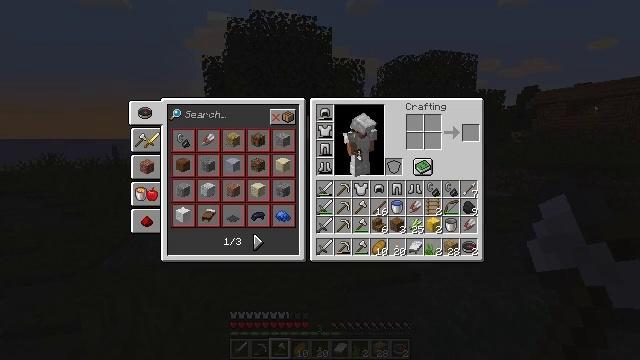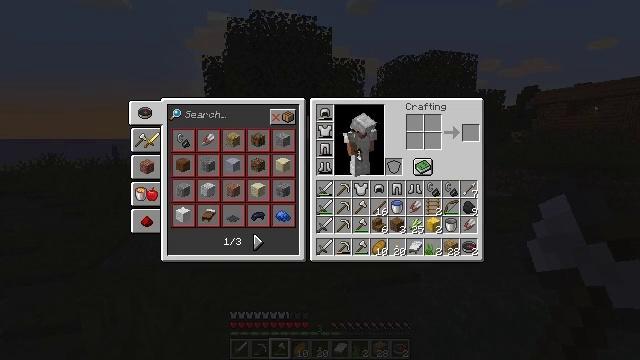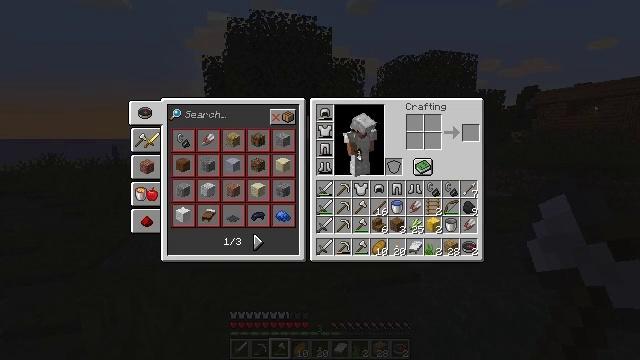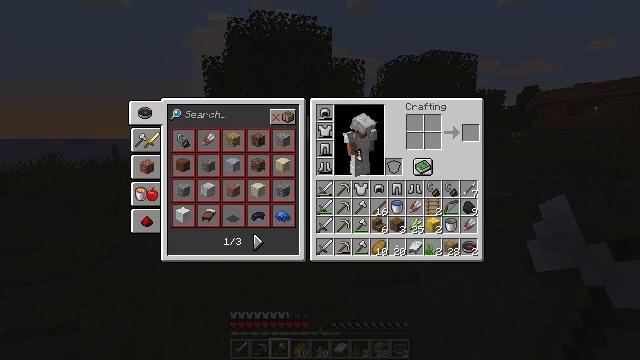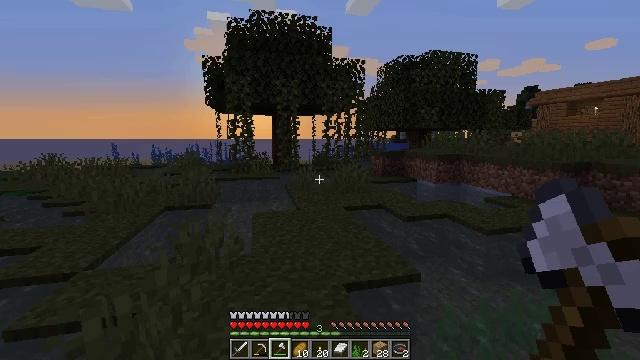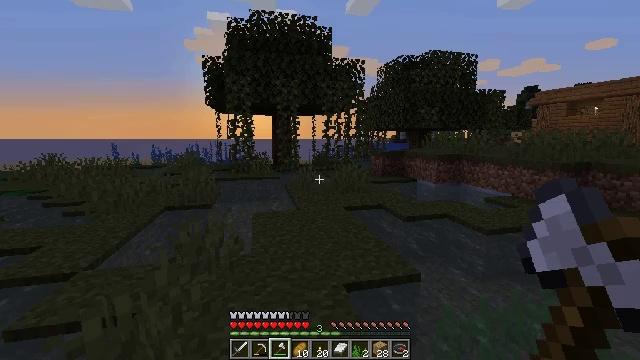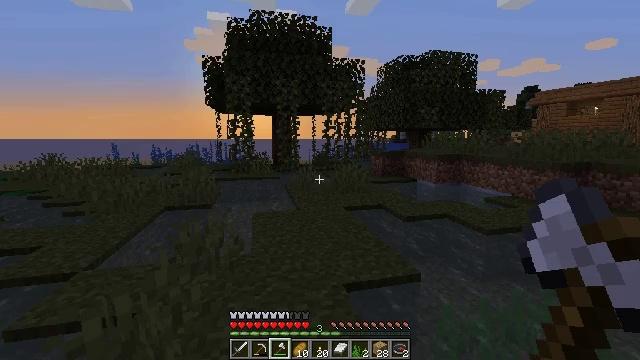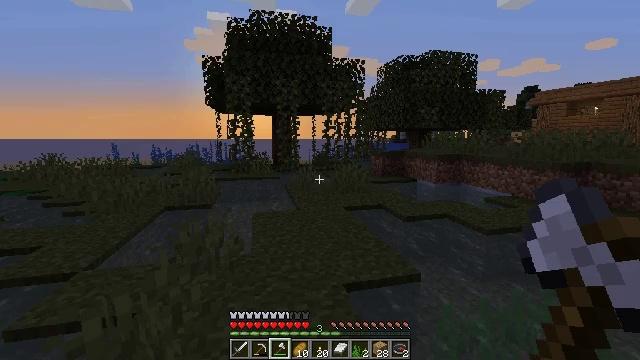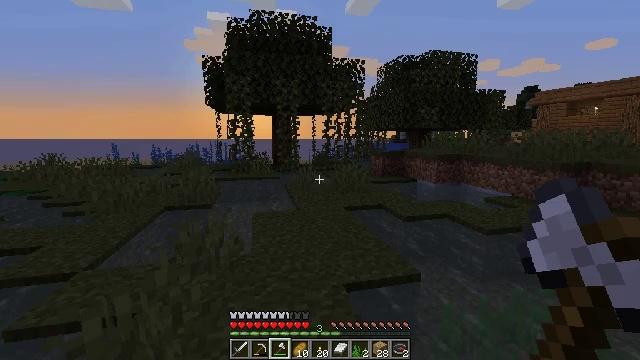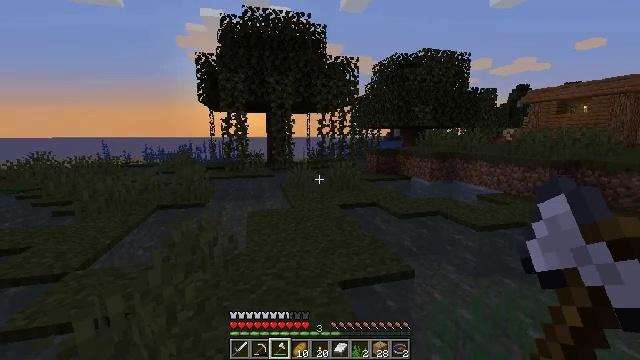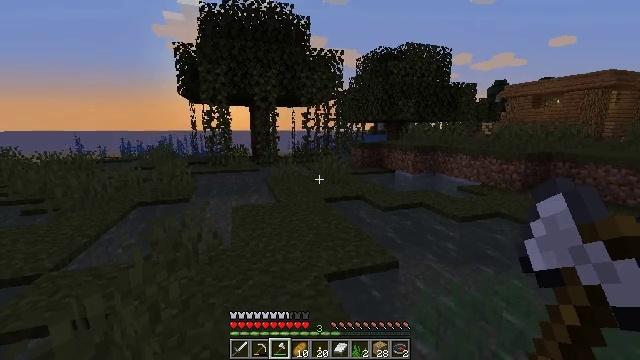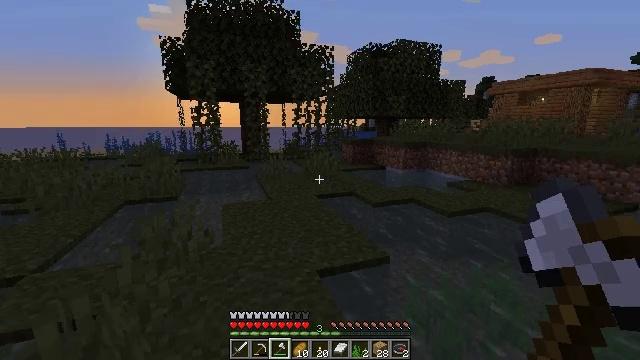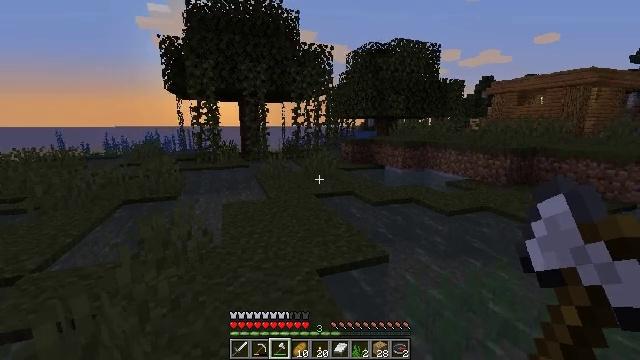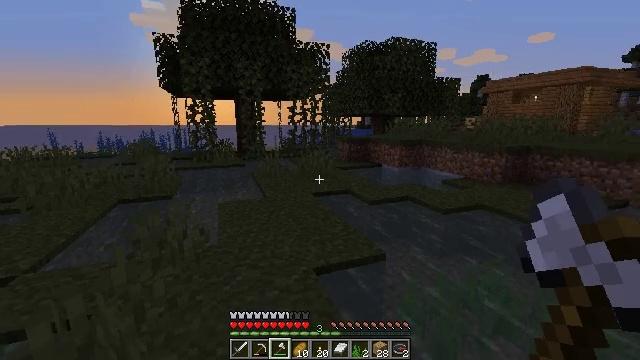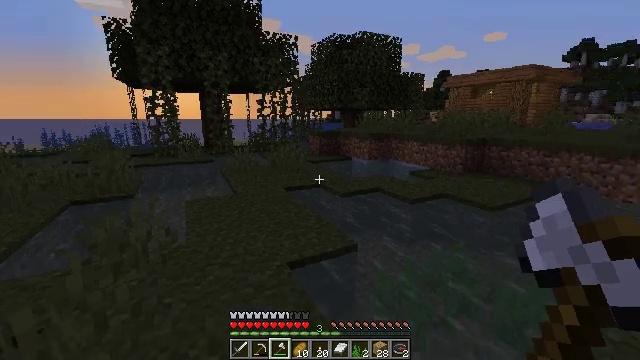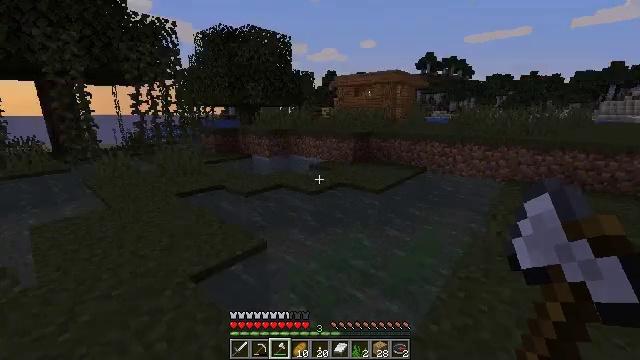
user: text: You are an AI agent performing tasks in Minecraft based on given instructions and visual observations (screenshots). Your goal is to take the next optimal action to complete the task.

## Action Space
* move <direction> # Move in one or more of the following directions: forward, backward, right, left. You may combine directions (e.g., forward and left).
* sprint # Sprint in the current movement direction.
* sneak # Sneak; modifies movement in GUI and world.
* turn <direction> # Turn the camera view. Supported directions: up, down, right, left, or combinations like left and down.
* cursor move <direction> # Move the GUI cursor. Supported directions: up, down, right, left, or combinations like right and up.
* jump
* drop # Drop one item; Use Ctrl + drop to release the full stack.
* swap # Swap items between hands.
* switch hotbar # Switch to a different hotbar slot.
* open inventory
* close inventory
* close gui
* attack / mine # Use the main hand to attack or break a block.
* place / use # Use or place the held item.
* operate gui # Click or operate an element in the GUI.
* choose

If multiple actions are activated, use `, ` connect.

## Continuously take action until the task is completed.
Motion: motion action
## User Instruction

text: Drop a ladder.
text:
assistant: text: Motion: no_op
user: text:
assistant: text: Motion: no_op
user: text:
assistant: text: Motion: no_op
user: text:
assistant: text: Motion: close inventory
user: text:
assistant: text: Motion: close inventory
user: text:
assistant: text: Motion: close inventory
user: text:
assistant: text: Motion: no_op
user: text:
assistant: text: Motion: no_op
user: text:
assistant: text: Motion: turn right
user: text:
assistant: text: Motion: turn right and down
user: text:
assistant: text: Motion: turn right
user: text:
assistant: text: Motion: no_op
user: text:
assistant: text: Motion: no_op
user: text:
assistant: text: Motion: turn right and down
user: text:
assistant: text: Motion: turn right
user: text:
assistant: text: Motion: turn right and up
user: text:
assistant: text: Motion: turn right and up
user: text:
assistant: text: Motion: turn right and up
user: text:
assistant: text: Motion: turn right
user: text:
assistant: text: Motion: no_op
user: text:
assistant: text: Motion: no_op
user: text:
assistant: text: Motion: no_op
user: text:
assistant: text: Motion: no_op
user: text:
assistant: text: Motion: no_op
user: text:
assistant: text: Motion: turn right
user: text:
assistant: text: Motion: turn right and down
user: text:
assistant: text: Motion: turn right and down
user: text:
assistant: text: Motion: turn right and down
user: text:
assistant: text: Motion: move forward, turn right and down
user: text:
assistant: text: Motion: move forward, turn right and down